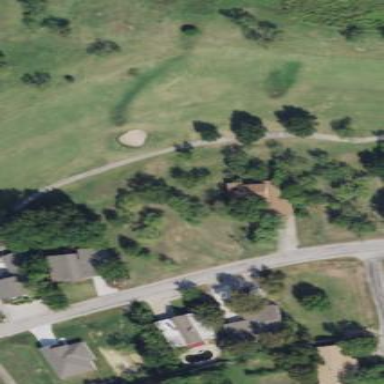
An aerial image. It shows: Grassy area designated as golf fairway.